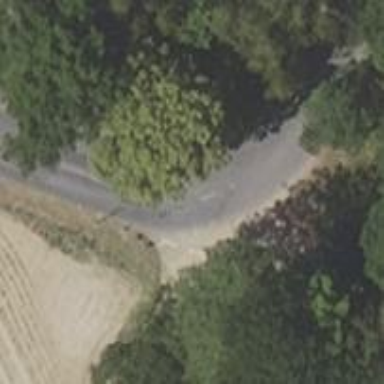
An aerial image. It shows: Asphalt road classified as tertiary.